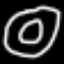
Label: donut